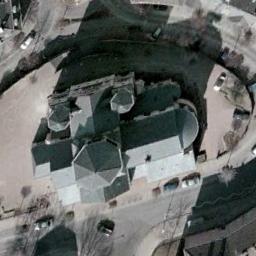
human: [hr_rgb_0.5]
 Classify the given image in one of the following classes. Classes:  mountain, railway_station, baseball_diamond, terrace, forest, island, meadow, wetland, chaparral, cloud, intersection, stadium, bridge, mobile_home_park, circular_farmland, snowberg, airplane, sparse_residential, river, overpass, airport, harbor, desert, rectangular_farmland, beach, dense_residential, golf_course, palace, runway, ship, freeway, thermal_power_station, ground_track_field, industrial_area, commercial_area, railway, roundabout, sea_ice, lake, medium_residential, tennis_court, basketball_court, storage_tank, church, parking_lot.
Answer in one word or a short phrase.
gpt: church